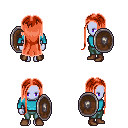
a pixel art fantasy rpg character, female body template, dark elf, purple skin, teal long-sleeve shirt, teal pants, red extra-long hairstyle, bracelets, brown shoes, shield, four views (front, back, left, right), 2x2 character sprite sheet, small pixel art, hard edges, no anti-aliasing